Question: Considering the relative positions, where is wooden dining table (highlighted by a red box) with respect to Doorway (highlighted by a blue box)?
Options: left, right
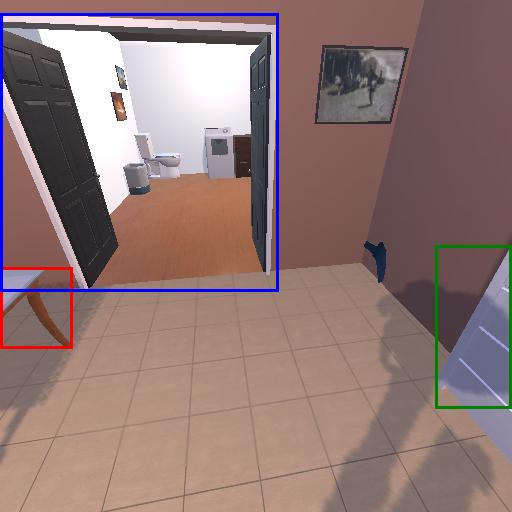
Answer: left